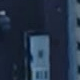
Vehicle type: Bus